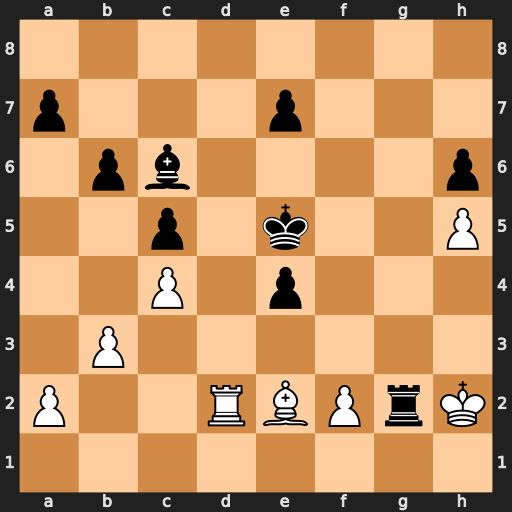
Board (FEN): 8/p3p3/1pb4p/2p1k2P/2P1p3/1P6/P2RBPrK/8
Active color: w
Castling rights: -
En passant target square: -
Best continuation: Kxg2 e3+ Rd5+ Bxd5+ cxd5